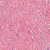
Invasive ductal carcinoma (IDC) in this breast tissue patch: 0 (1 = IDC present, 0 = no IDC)